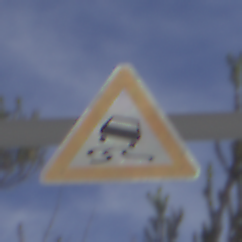
Verkehrszeichen: SchleuderOderRutschgefahr
Umgebung: Outdoor, RoadRail
Tageszeit: MorningAfternoon
Wetter: PartlyCloudy
Licht: Natural
Jahreszeit: NotSpecified
Kontrast: HighContrast